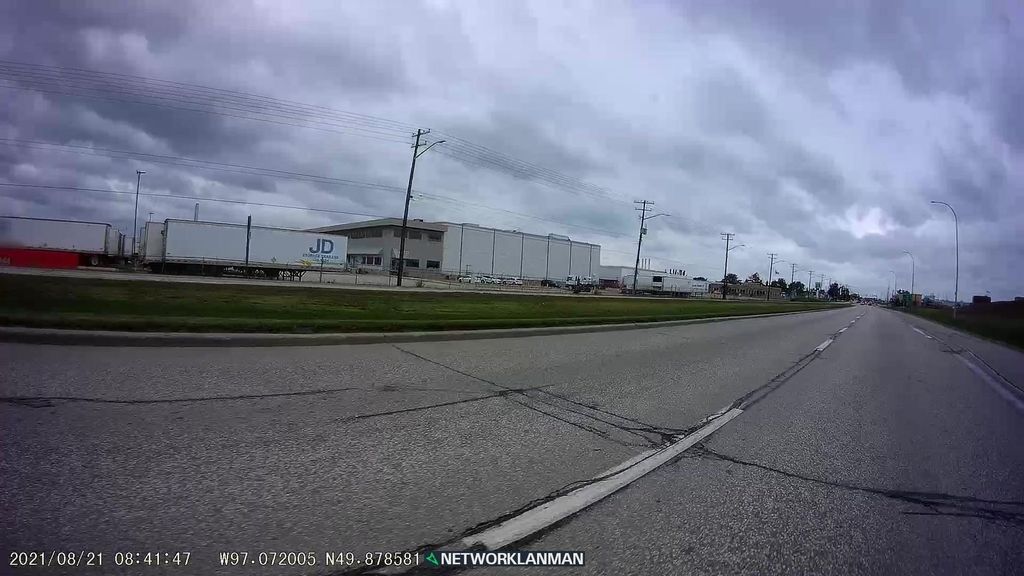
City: winnipeg